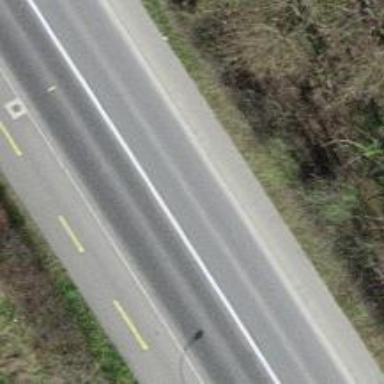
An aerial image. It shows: Secondary road with asphalt surface. There is cycle track on the right side of the road.